Question: OK, I'm using Embarcadero Delphi 2010. Currently I'm using an Access database file named 'flib.mdb' within that file, I make a table named 'MCategory' which has 4 (four) columns named: 'codecategory' as Text and Primary Key, 'parentcategory' as Text, 'category' as Text, 'notes' as Text.
For the Database connection, I use ADOConnection. For the query I use ADOQuery. For the table I use ADOTable.
For the code is auto generated with prefix, but for the example I use regular number as string.
There is only one ROOT : 'codecategory="0" // parentcategory="" // category="ROOT"' not allowed to add another ROOT ( the one with empty parentcategory )
My question is how to remasking all of the parentcategory like the picture below ? And how to view it on DBGrid ?

Should I use recursive ? Is there any simple method to do so ?
And also source code in Delphi 2010 please.... ^^
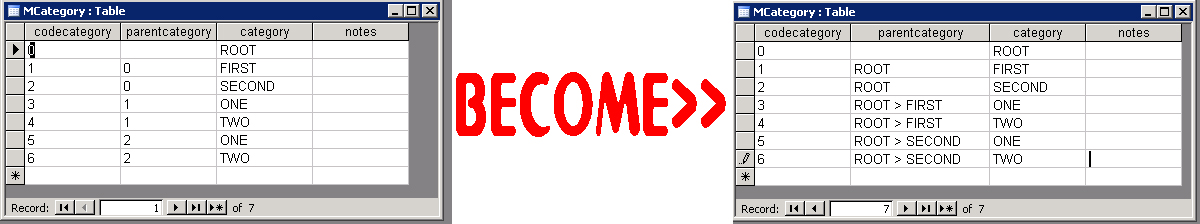
Answer: You can convert all record of dataset to TStringList and Sorting it.
in interface section declare this :
'''
TForm1=class(...)
RecordList:TStringList;
constructor Create(AOwner:TComponent);override;
destructor Destroy;override;
end;
TCategoryItem=class
public:
CategoryTitle:string;
Id,ParentId:Variant;
end;
'''
in implementation section :
'''
constructor TForm1.Create(AOwner: TComponent);
begin
inherited ;
RecordList:=TstringList.create(true); // use this code in FormCreate also
end;
destructor TForm1.Destroy;
begin
...
RecordList.Free;// use this code in FormDestory also
end;
procedure TForm1.AdoQuery1AfterOpen(DataSet:TDataSet);
var
Item,RootItem:TCategoryItem;
begin
DataSet.First;
DataSet.DisableControls;
try
(*add abstract root item to RecordList if needed
RootItem:=TCategoryItem.Create;
RootItem.CategoryTitle:='ROOT';
RecordList.AddObject('',RootItem);*)
while not DataSet.Eof do
begin
Item:=TCategoryItem.Create;
Item.CategoryTitle:=DataSet['Cateogory'];
Item.Id:=DataSet['CodeCategory'];
Item.ParentId:=DataSet['ParentCategory'];
RecordList.AddObject(VarToStr(Item.Id),Item);
DataSet.Next;
end;
finally
RecordList.Sort; // for use find(binary search)
DataSet.EnableControls;
DataSet.First;
end;
end;
procedure TForm1.OnGetFieldText(Sender: TField; var Text: string;
DisplayText: Boolean);
var
Idx:Integer;
ParentValue:Variant;
Item:TCategoryItem;
Texts:TStringList;
begin
ParentValue:=Sender.Value;
Texts:=TStringList.create;
try
while RecordList.Find(varToStr(ParentValue),Idx) do
begin
Item:=RecordList.Objects[Idx] as TCategoryItem;
Texts.Insert(0,Item.CategoryTitle);
ParentValue:=Item.ParentId;
end;
Texts.Delimiter:='>';
Text:=Texts.DelimitedText;
finally
Texts.Free;
end;
end;
procedure TForm1.Button1Click(Sender: TObject);
begin
ADOQuery1.FieldByName('parentcategory').OnGetText := OnGetFieldText;
ADOQuery1.Refresh;
end;
'''